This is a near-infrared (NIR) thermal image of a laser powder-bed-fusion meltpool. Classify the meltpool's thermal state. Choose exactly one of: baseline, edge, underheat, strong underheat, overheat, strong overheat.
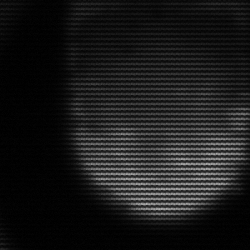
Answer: edge